Question: I have a simple ajax call to a PHP script, when the PHP script is finished correctly it simply echos "ok".
If it is "ok" I want something to happen, or else something else to happen...
Problem is that the '===' is not matching the text and I get error alert each time although firebug shows me "ok" is being returned and in fact the PHP script is working perfectly.
Here's the JQuery
'''
$.ajax({
url: '/ajax/actions/imageUpload.php?act_id=<?=$act_id?>',
type: 'POST',
success: function (data) {
if(data==='ok'){
alert('all is good');
} else {
alert('error');
}
}
});
'''
Why is 'if(data==='ok')' failing?
Screenshot below, I changed code to:
'''
success: function (data) {
if(data==='ok'){
alert('all is good');
} else {
alert(data);
}
}
'''
As you can see it alerts 'data' and not "all is good", yet the 'data' is "ok"

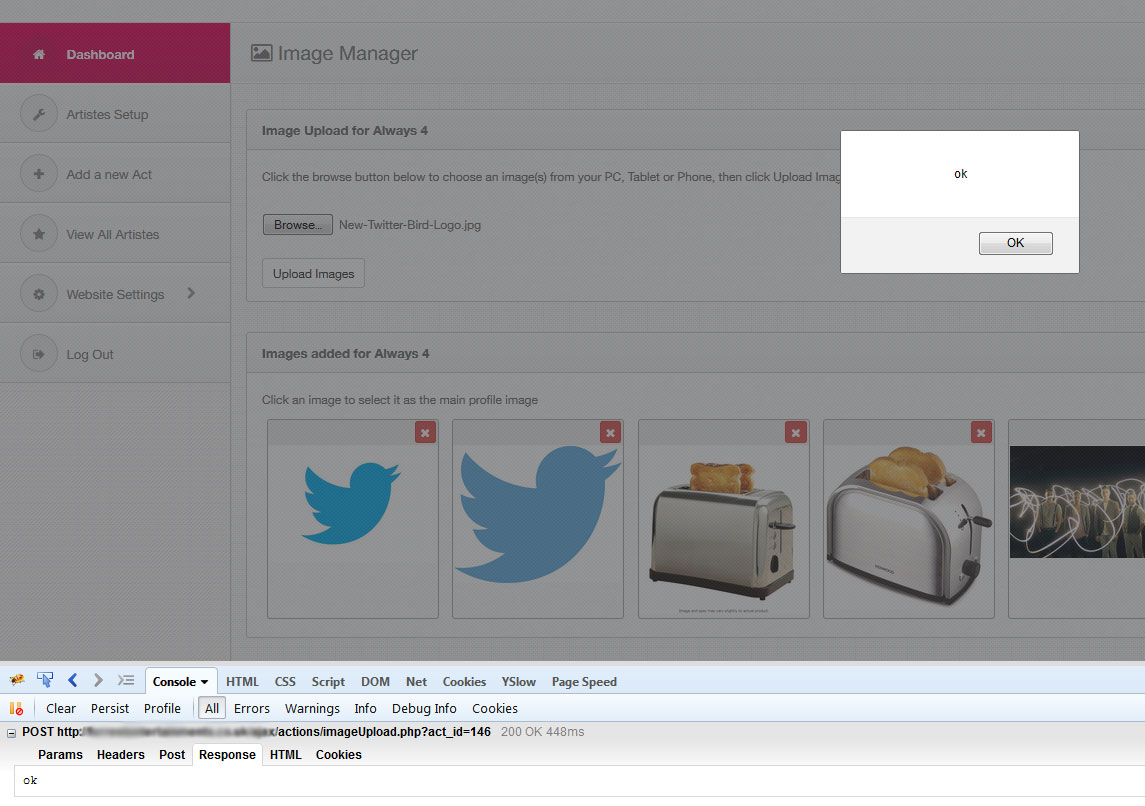
Answer: Try this:
'''
$.ajax({
url: '/ajax/actions/imageUpload.php?act_id=<?=$act_id?>',
type: 'POST',
success: function (response) {
if(typeof response == typeof 'string'){
if( response == 'ok')
alert('all is good');
else
alert('error:');
} else {
alert('error: Type Mismatch');
}
}
});
'''
You can remove the line 'typeof response == typeof 'string'' once you test it.